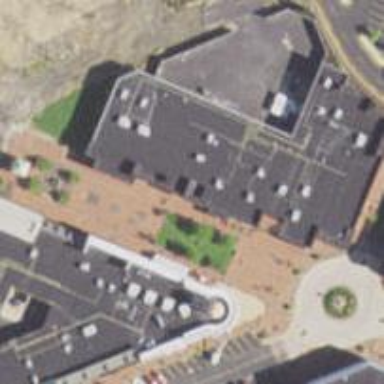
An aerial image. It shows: Retail building.